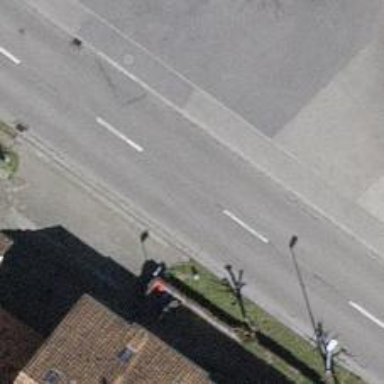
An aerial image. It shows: Bus stop equipped with public transport stop position.